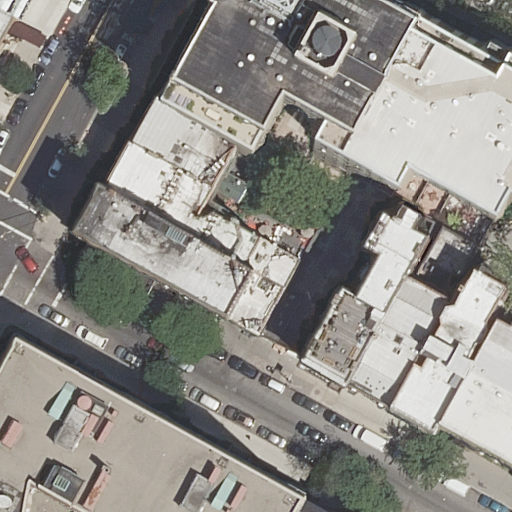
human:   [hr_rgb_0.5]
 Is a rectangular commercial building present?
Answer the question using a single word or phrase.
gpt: no

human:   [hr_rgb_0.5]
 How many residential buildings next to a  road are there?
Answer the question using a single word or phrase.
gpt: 11

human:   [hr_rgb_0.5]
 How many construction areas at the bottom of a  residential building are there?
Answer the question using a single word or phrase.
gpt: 0

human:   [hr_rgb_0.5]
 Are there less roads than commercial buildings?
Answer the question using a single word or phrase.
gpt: no

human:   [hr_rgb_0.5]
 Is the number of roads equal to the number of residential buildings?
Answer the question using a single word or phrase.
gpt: no

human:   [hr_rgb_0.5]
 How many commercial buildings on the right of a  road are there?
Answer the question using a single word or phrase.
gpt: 0

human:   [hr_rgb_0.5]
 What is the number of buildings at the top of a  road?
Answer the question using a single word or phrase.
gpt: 7

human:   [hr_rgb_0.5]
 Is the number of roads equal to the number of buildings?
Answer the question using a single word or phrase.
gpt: no

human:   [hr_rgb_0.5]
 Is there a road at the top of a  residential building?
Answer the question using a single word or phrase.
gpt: yes

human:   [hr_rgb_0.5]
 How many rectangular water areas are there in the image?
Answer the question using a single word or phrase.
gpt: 0

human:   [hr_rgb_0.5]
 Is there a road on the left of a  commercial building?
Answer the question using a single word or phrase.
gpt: no

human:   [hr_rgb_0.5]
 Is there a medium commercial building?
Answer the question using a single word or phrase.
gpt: no

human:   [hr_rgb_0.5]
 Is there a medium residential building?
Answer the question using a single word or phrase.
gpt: yes

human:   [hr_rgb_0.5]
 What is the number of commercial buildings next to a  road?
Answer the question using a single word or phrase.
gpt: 0

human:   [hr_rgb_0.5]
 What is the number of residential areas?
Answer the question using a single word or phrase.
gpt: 0

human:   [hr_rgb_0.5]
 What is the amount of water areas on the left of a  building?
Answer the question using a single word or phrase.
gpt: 0

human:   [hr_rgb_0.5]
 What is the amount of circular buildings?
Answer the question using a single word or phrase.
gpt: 0

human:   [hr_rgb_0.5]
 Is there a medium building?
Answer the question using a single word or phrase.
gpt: yes

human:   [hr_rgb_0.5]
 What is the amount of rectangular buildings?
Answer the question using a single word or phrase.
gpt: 5

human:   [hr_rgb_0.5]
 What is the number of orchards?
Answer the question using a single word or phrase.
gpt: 0

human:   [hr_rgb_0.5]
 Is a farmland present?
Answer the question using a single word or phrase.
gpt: no

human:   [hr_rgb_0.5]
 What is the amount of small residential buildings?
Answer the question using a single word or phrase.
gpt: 2

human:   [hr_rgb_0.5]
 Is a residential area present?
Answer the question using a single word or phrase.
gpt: no

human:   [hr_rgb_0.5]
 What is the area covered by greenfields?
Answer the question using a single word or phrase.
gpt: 0m2

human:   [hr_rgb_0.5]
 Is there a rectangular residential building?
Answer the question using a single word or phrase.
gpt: yes

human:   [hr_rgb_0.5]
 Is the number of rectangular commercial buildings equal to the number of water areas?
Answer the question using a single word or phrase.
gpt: yes

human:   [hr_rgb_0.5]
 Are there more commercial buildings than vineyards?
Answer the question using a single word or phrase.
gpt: no

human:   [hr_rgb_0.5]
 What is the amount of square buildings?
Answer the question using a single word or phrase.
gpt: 0

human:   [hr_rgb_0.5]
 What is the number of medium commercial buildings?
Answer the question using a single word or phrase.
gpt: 0

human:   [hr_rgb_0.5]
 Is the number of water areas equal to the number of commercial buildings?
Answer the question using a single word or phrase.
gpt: yes

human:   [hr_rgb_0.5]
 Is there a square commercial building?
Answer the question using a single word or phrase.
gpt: no

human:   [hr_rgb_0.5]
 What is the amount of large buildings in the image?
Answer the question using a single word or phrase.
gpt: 2

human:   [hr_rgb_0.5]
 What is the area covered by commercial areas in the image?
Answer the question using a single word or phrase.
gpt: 0m2

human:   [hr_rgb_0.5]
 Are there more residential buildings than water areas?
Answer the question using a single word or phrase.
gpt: yes

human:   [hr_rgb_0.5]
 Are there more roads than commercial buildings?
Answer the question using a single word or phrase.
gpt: yes

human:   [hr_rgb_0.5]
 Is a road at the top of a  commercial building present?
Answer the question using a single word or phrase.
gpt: no